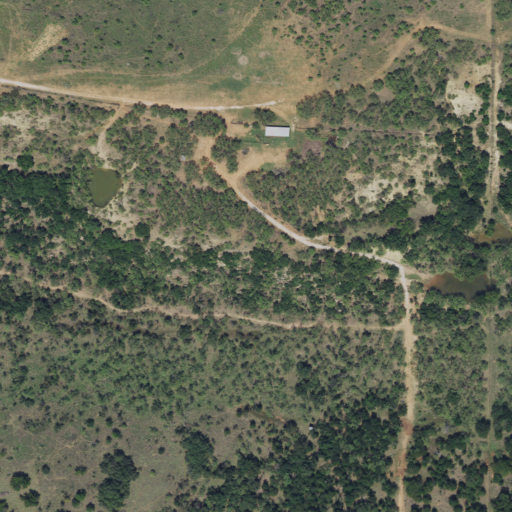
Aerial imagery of cliff(s) in Texas named Deer Head Bluff containing grassland, open development, deciduous forest, shrub, and evergreen forest